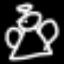
Label: angel